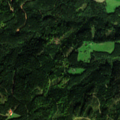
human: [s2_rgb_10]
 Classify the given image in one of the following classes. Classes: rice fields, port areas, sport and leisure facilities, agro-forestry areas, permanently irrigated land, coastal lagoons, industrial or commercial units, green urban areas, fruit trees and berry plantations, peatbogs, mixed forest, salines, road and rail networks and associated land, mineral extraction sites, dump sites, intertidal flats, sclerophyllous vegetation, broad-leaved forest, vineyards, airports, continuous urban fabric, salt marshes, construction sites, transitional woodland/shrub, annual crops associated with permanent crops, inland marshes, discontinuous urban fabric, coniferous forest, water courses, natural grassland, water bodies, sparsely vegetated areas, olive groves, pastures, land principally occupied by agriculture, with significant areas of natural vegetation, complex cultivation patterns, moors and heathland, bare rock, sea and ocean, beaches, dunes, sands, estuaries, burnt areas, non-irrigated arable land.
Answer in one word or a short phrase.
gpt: pastures, coniferous forest, mixed forest